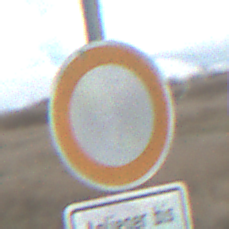
Verkehrszeichen: VerbotFahrzeugeAllerArt
Zusatzzeichen unten: SonstigeFahrzeugePersonengruppenFrei3
Umgebung: Outdoor, RoadRail
Tageszeit: SunriseSunset
Wetter: PartlyCloudy
Licht: Natural
Jahreszeit: NotSpecified
Kontrast: LowContrast